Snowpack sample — Loveland Pass, Silver Plume, Colorado, USA (2/11/26, 12:00 PM MST)
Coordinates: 39.663, -105.886
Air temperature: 35 °F
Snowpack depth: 82 cm
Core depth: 10 cm
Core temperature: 15.8 °F
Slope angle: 13°, slope face: 12°
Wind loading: high
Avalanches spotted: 1
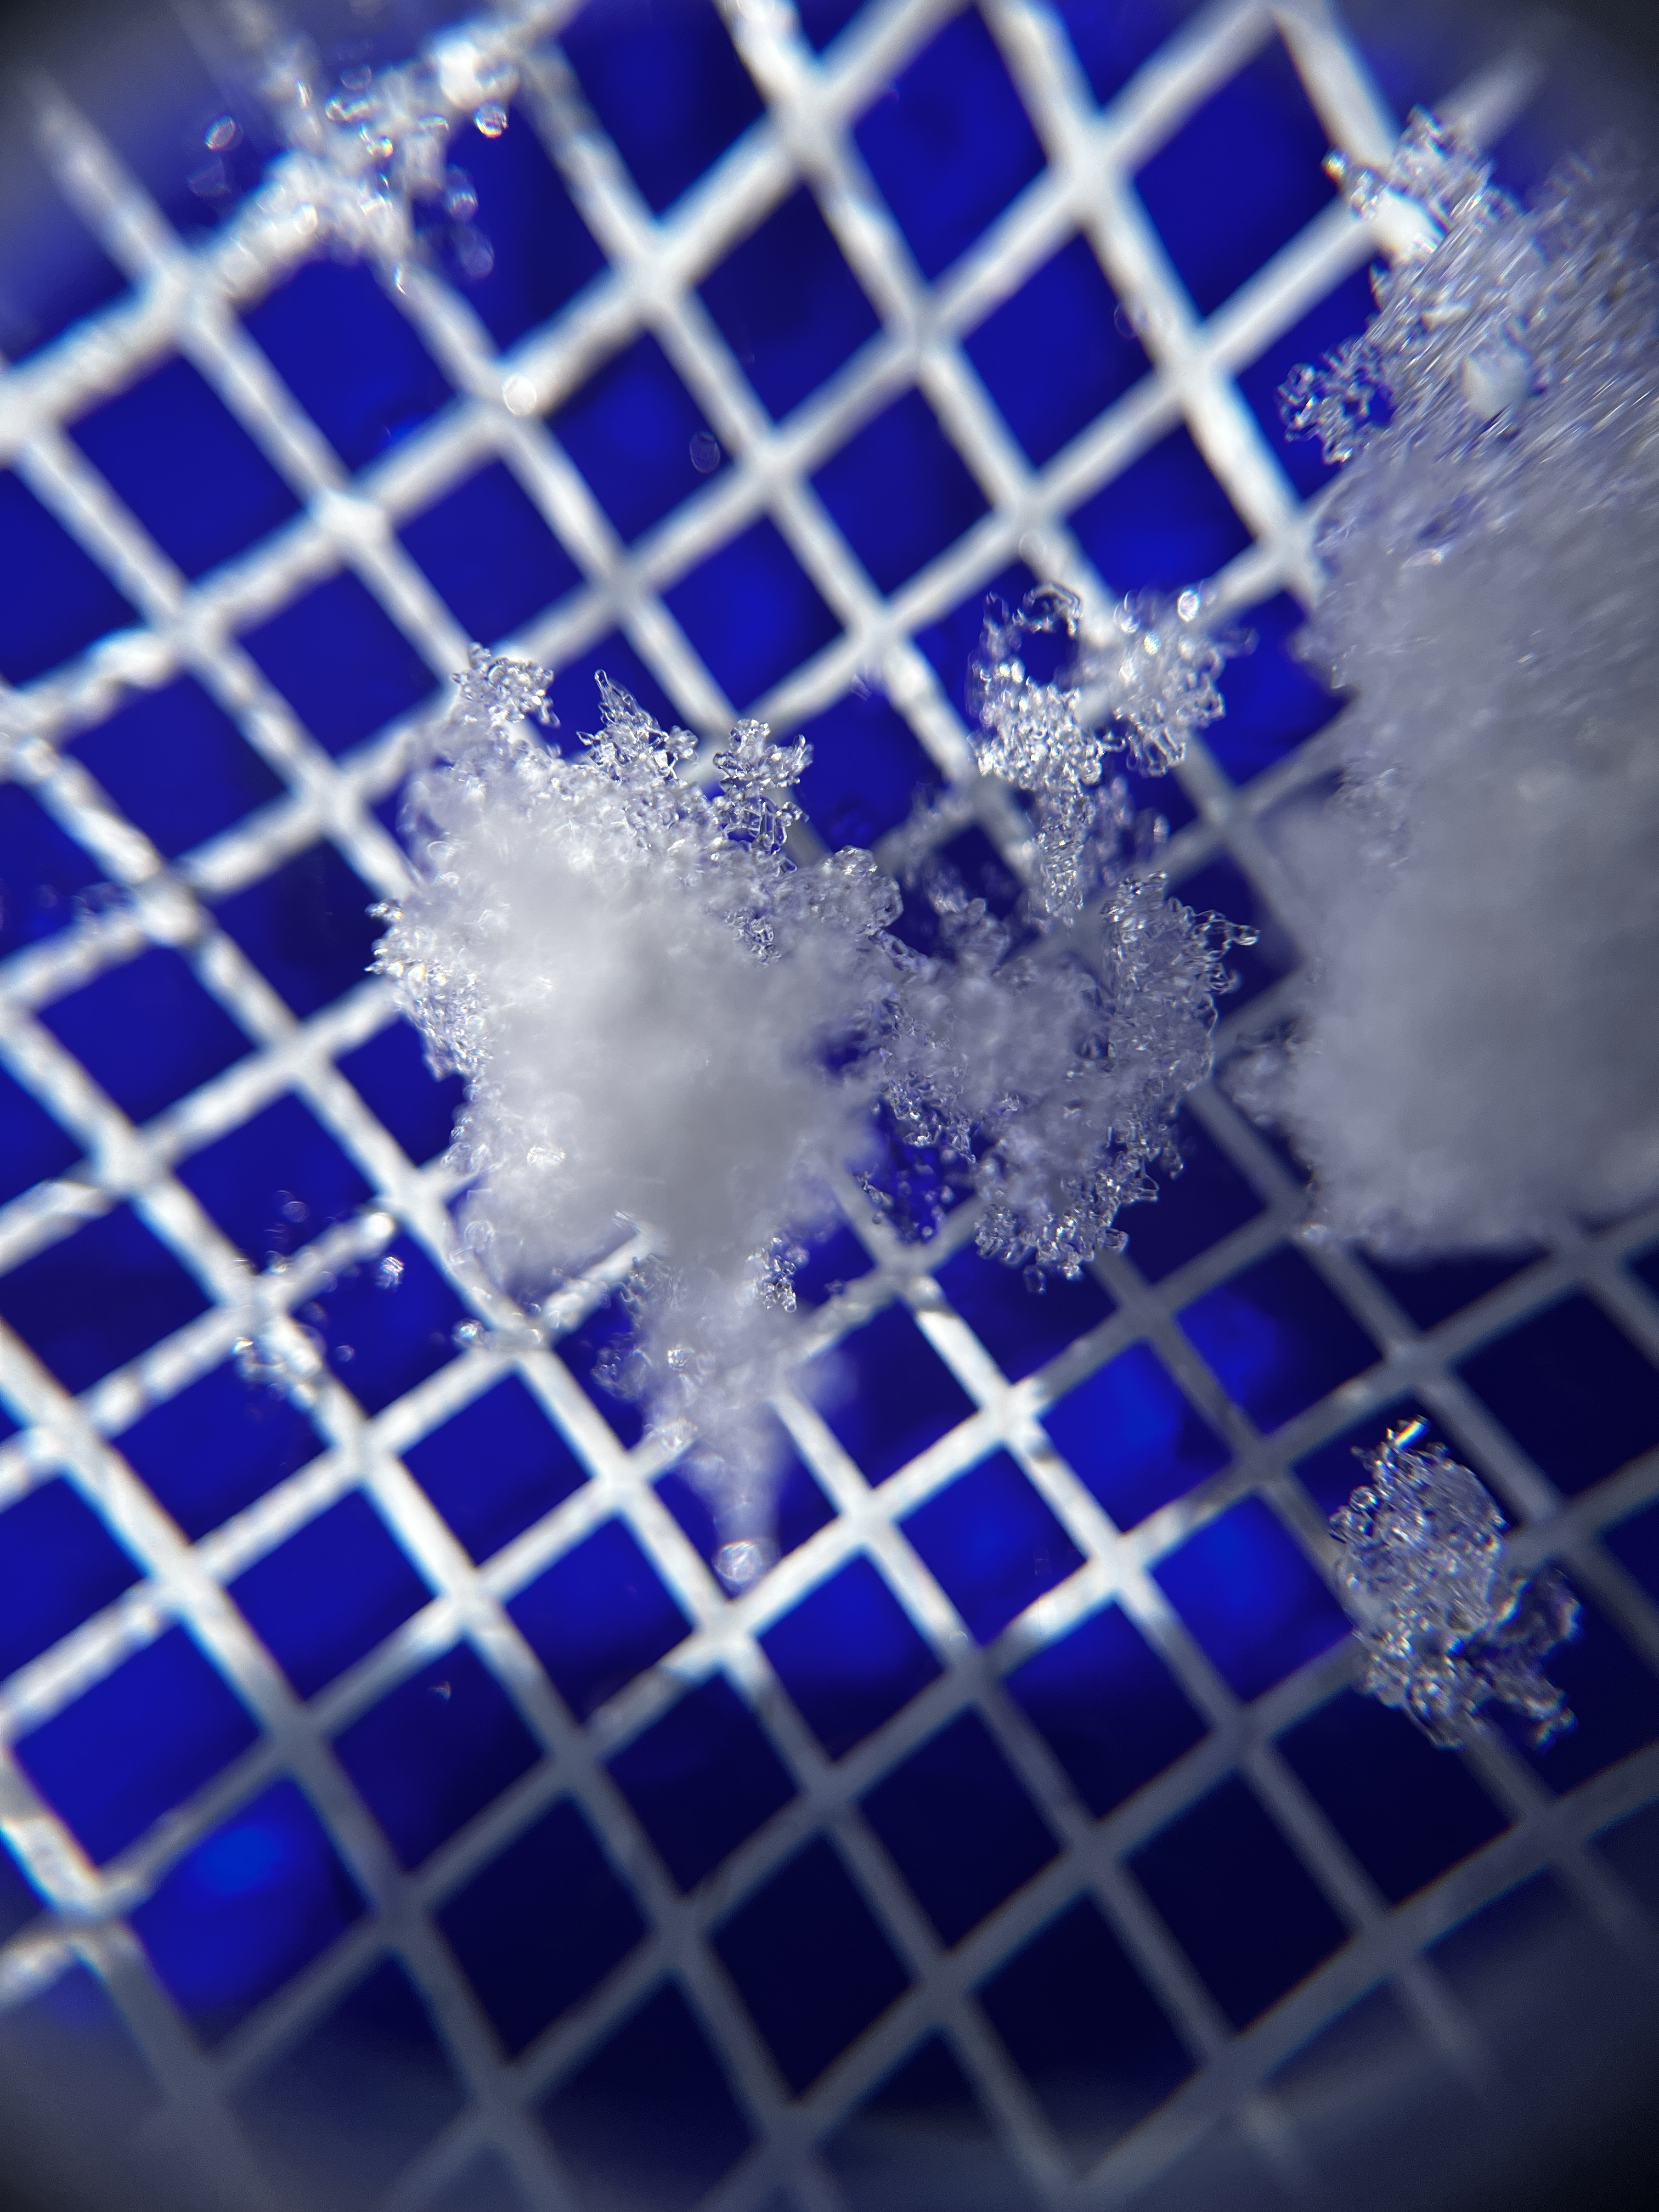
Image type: magnified_profile
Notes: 1 small avalanche spotted on the north side of the bowl, lots of wind loading